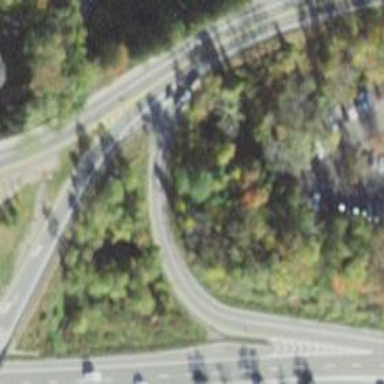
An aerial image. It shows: Secondary link road.